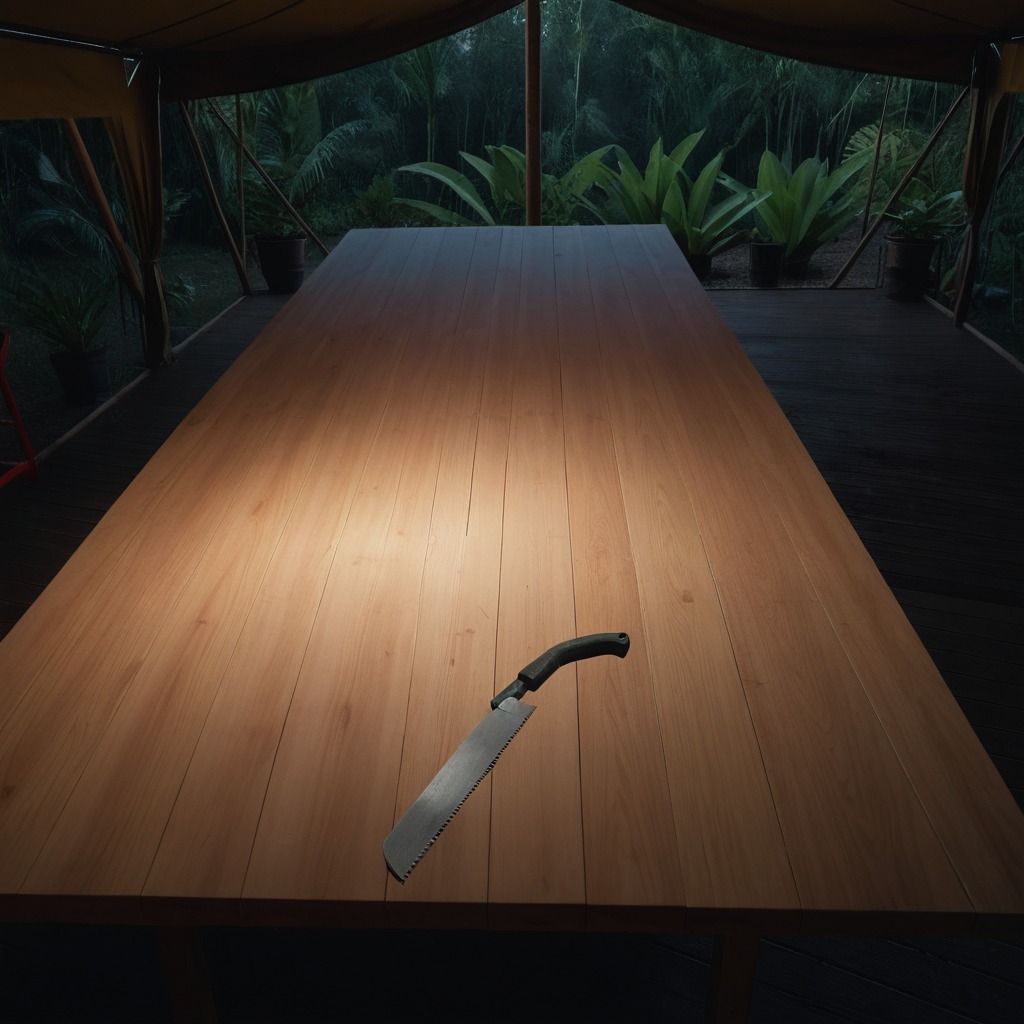
A metal saw is lying on a wooden table inside a jungle field workshop tent at night.